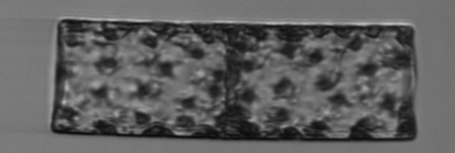
Label: Guinardia_flaccida